Question: I figure this may be an unconventional way of creating a JSON string. But, I really need to just be able to make it right in "Sequel Pro" like this

I want to be able to just edit it right there like that. But when I receive the string on the client end, then try to use as3 JSON.parse function on it, it gets an error...'"SyntaxError: Error #1132: Invalid JSON parse input."'
'''
private function storyTextCallBack(r:Object):void
{
//storyText is an 'Object'
storyText = JSON.parse(r.text);
}
'''
But this is how my client is actually getting it, and it's what I think is breaking the JSON.parse function.....
'''
[
{
text: "hello this is some json test stuff",
duration: "5000"
},
{
text: "this is the second line in that json object thing",
duration: "3000"
},
{
text: "this is the third and final line in that json object thing",
duration: "8000"
}
]
'''
anyone have any ideas how I can fix this?
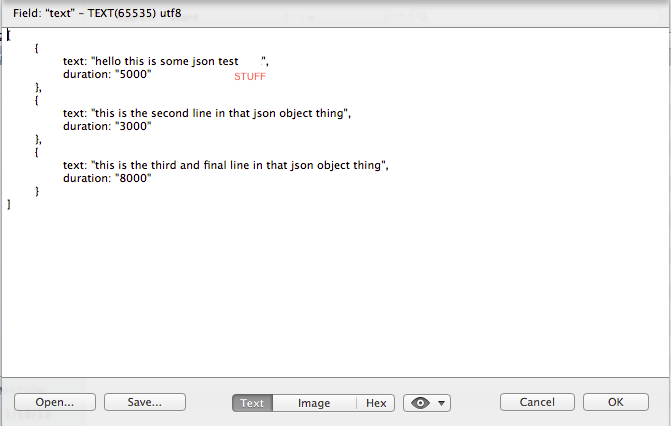
Answer: The object names in your JSON need to be inside quotes:
'''
"text":"example text"
'''
You can check if you have a valid JSON object with this parser: <URL>